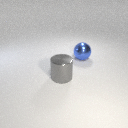
large blue metal sphere behind large gray metal cylinder